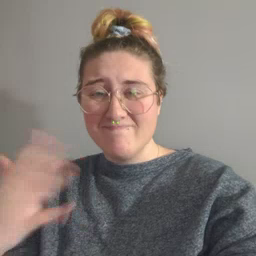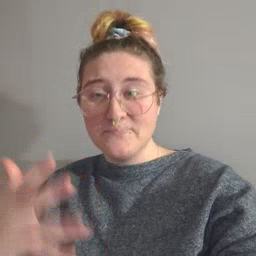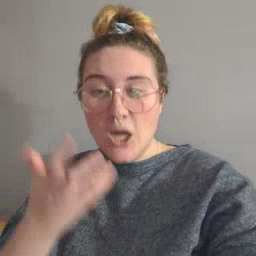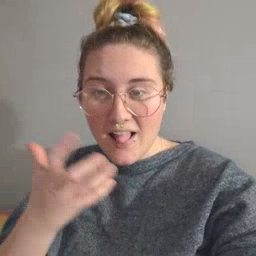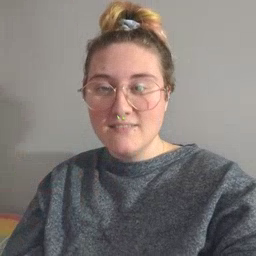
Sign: cereal